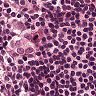
Metastatic tissue present: yes